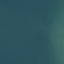
Label: SeaLake